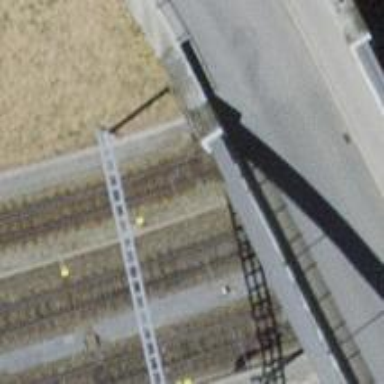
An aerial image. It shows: Railway switch.